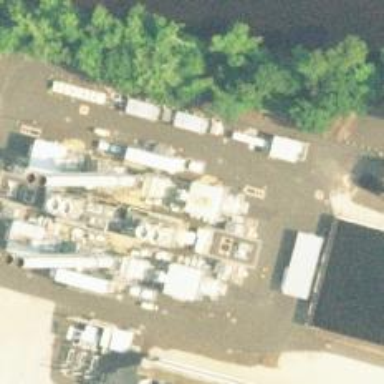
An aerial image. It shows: Gas turbine power generator.